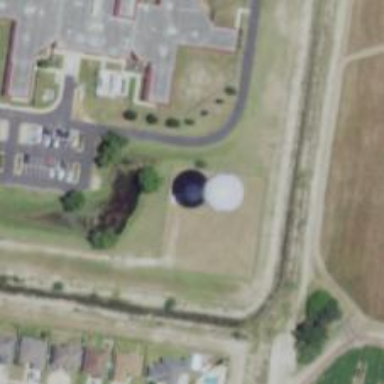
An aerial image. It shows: Water tower that is man-made.